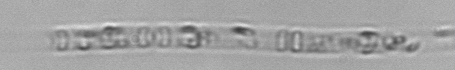
Label: Cerataulina_pelagica